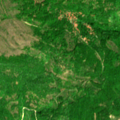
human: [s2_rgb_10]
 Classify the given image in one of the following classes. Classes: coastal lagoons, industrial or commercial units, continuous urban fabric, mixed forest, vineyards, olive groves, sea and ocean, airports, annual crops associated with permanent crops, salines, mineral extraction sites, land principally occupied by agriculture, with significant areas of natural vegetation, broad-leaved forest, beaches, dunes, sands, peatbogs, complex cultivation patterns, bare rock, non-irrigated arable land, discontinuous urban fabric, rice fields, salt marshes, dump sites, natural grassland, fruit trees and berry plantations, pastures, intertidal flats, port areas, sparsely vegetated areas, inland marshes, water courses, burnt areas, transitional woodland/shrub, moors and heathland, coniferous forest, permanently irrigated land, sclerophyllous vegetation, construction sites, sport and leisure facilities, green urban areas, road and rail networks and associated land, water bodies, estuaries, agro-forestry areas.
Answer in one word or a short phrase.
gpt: complex cultivation patterns, broad-leaved forest, natural grassland, transitional woodland/shrub